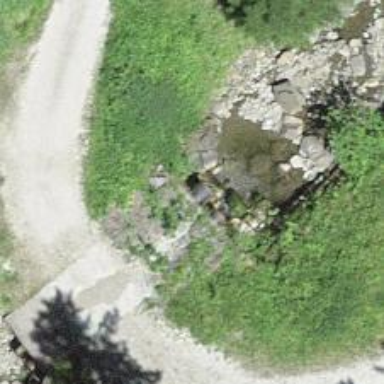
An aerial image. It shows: Culvert tunnel.